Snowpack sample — Rabbit Ears Pass, Jackson County, Colorado, USA (12/17/25, 1:08 PM MST)
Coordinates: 40.387, -106.625
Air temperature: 34 °F
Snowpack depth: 46 cm
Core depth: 20 cm
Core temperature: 24.8 °F
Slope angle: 6°, slope face: 165°
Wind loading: medium
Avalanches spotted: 0
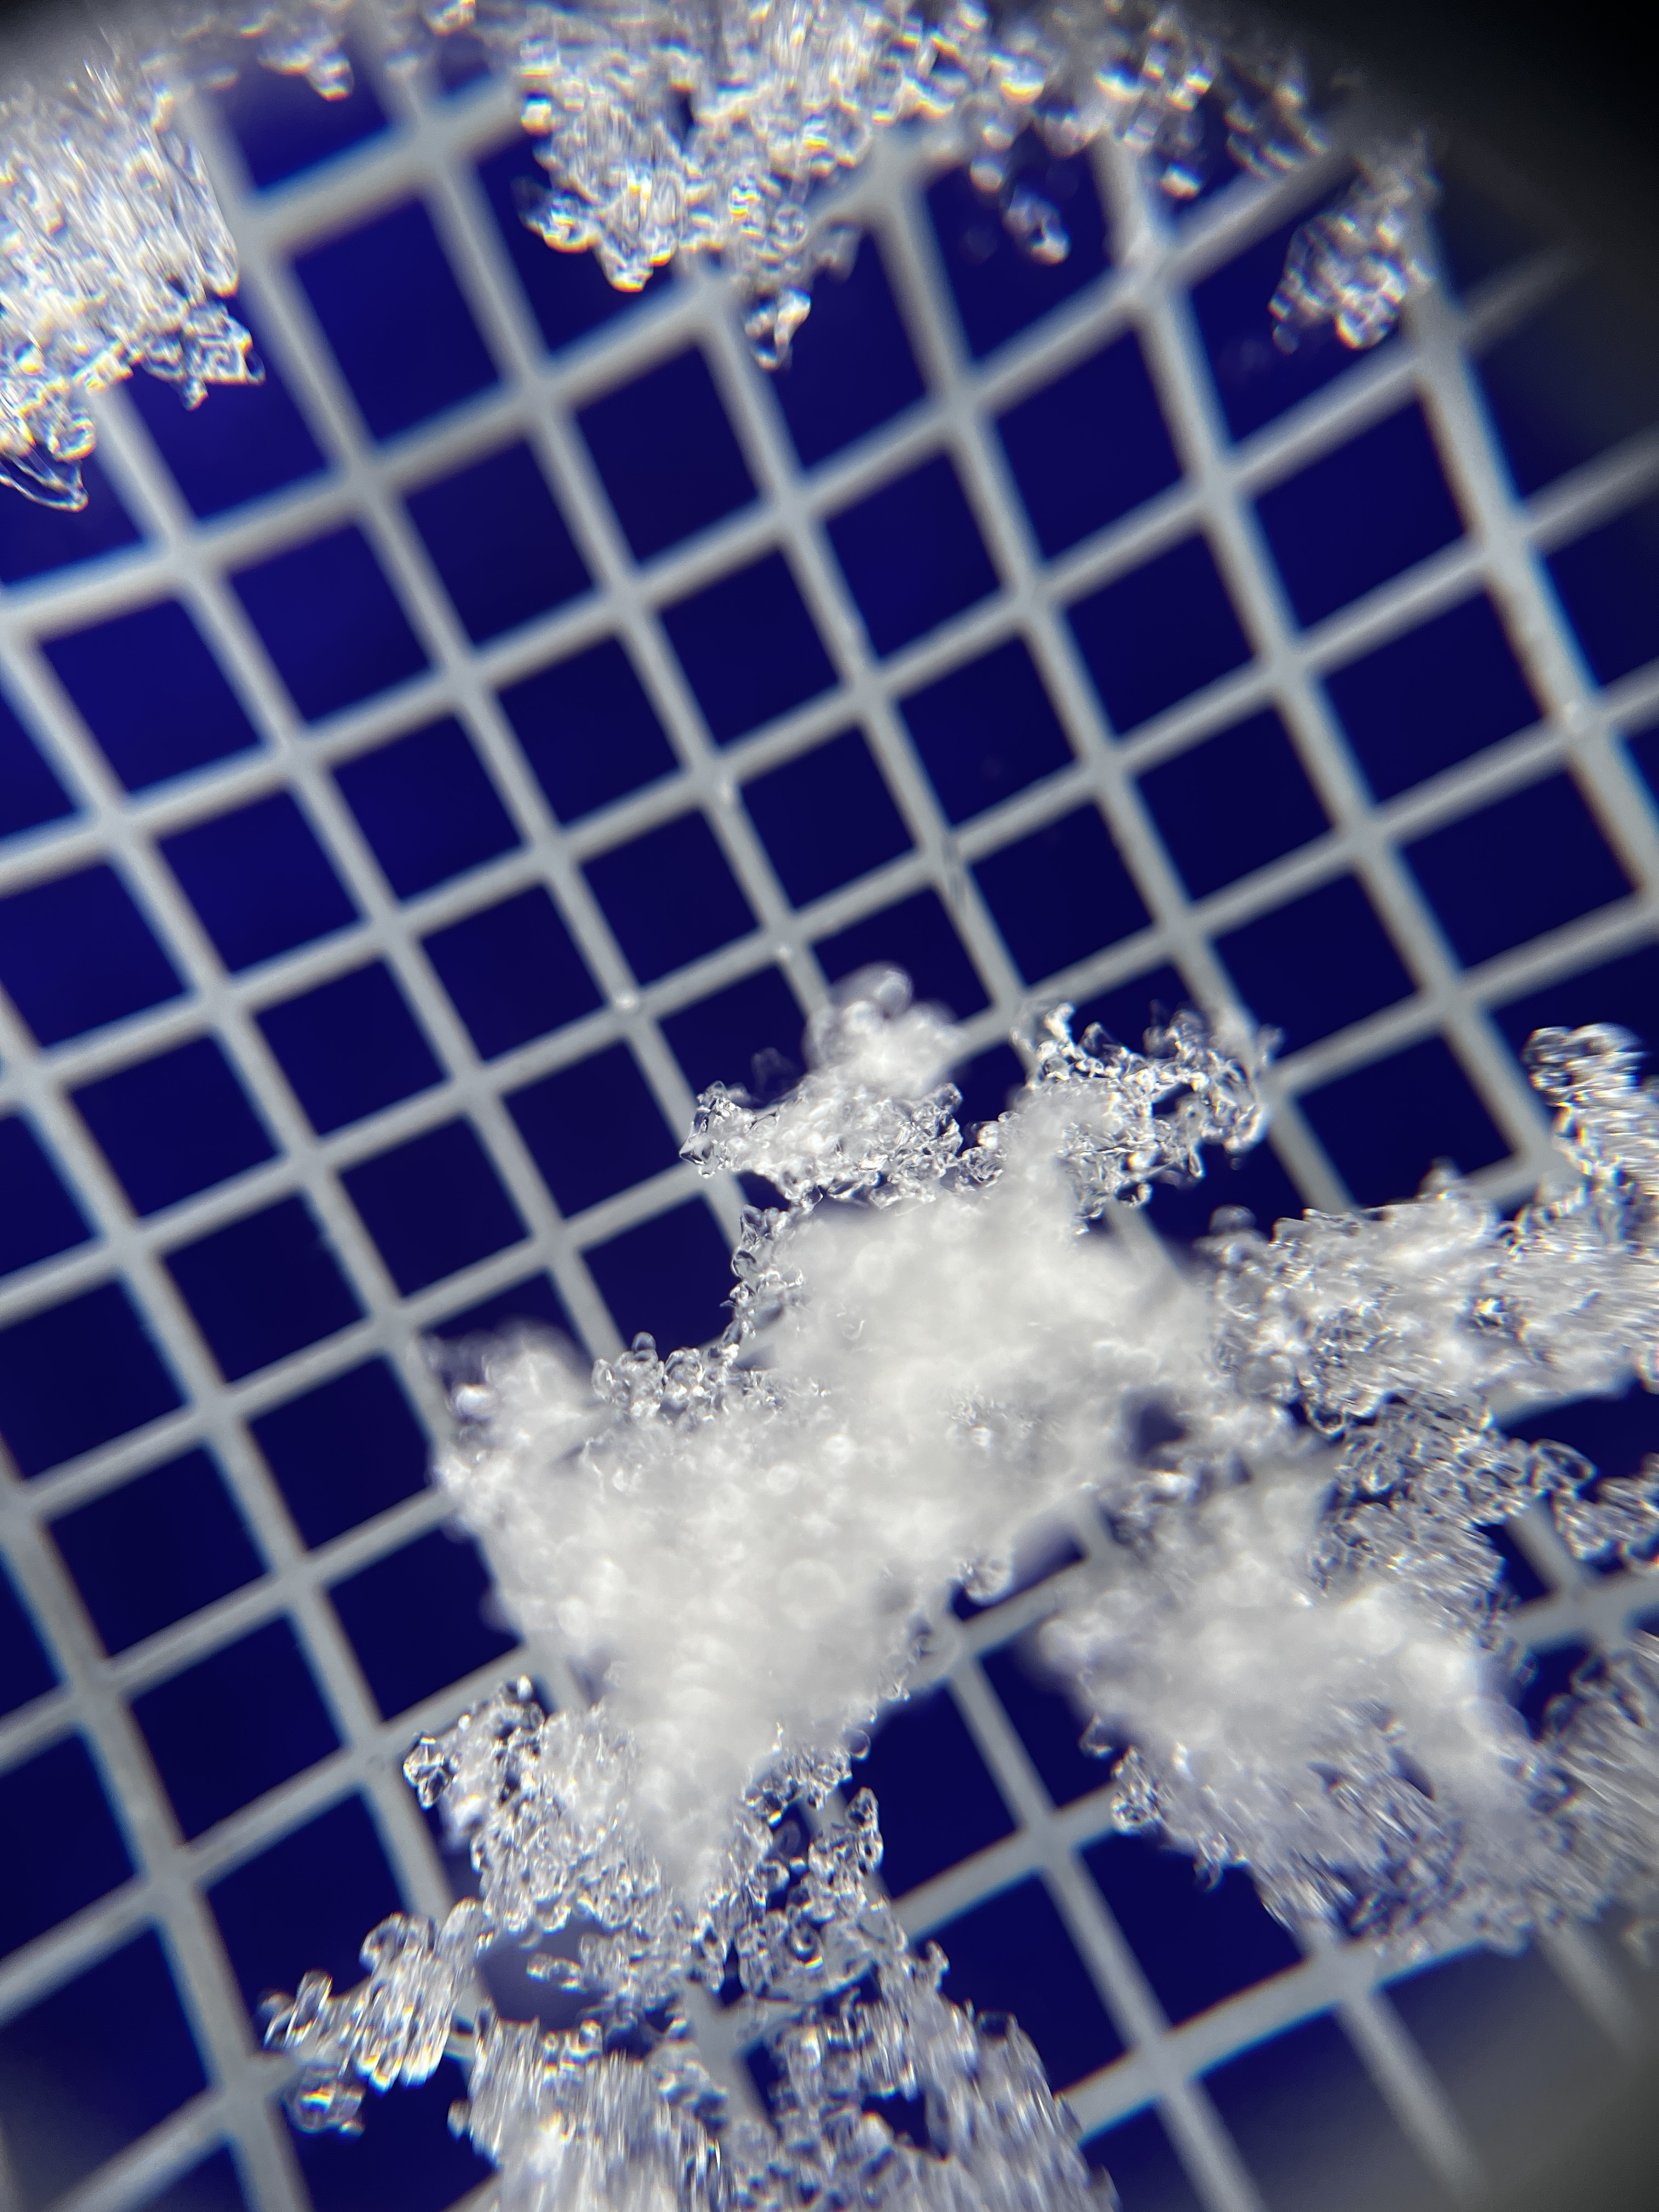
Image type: magnified_profile
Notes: No avalanches spotted nearby, although collected in a meadowy area with minimal risk on this face of the pass.